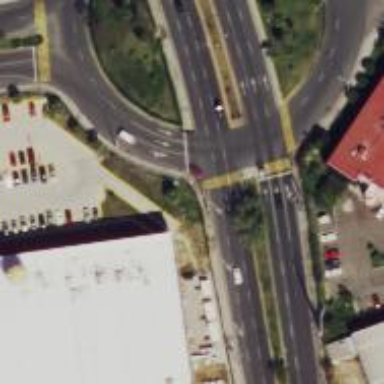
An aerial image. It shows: Primary highway with asphalt surface featuring circular junction.